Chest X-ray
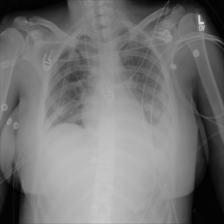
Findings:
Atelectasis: negative
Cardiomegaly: negative
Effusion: negative
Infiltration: negative
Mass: negative
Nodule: negative
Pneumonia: negative
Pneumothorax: positive
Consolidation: negative
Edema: negative
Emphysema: negative
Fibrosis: negative
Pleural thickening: negative
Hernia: negative